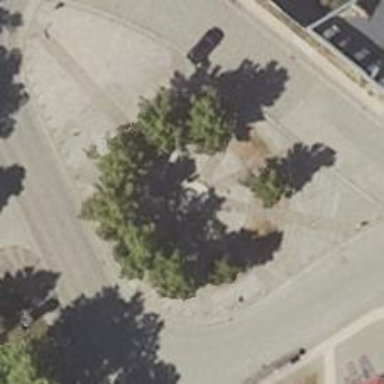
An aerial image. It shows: Fountain.